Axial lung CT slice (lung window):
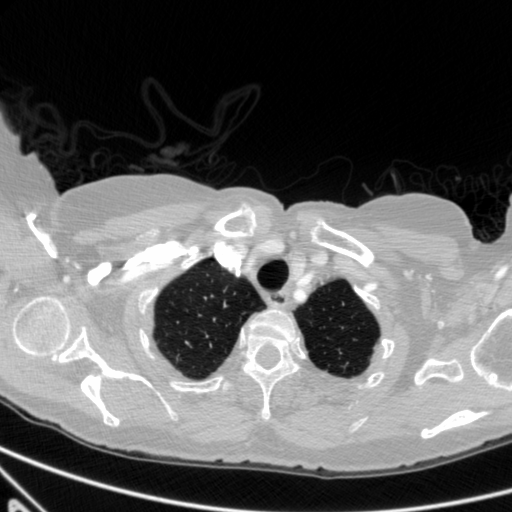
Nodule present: no